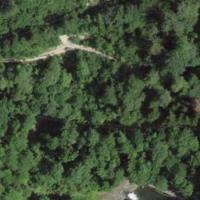
EUNIS habitat code: 44
Species observed at this site:
Fagus sylvatica